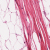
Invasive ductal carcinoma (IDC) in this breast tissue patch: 0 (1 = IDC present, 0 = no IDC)